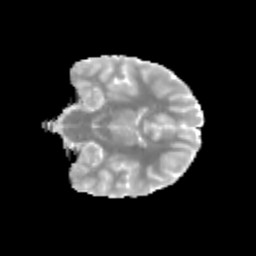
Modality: MD
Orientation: coronal
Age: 10
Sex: male
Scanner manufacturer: siemens
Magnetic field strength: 3 T
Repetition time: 3.8 s
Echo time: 0.07 s